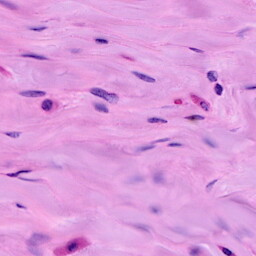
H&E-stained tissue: Breast